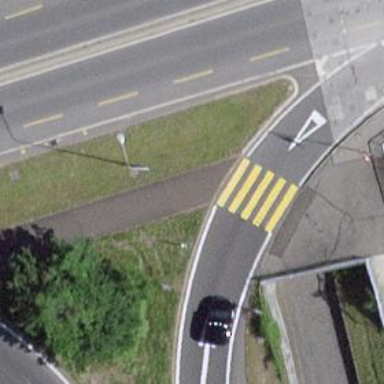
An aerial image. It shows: Marked crossing with zebra markings.